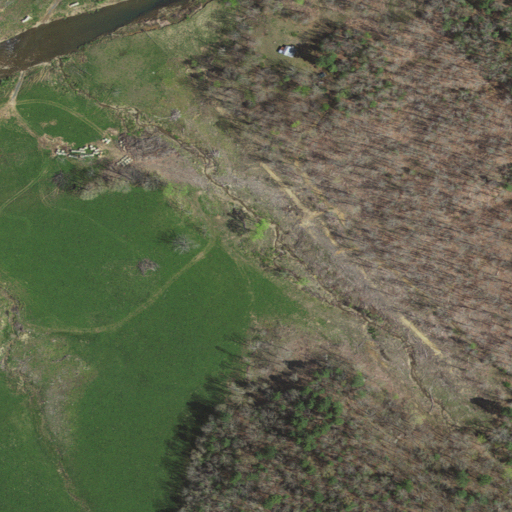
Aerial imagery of valley in Virginia named Dunlap Hollow containing pasture, mixed forest, grassland, deciduous forest, evergreen forest, open water, woody wetlands, and open development